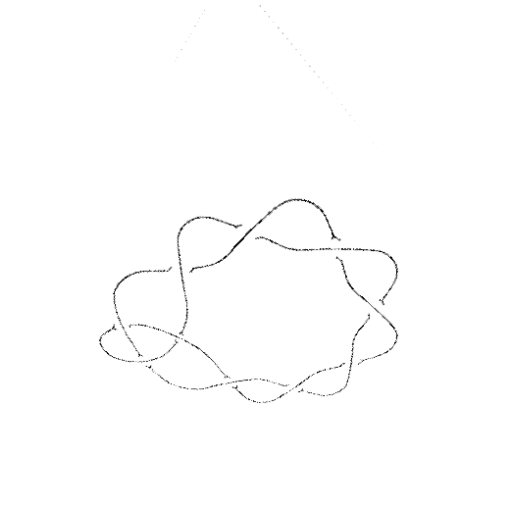
Crossing number: 10